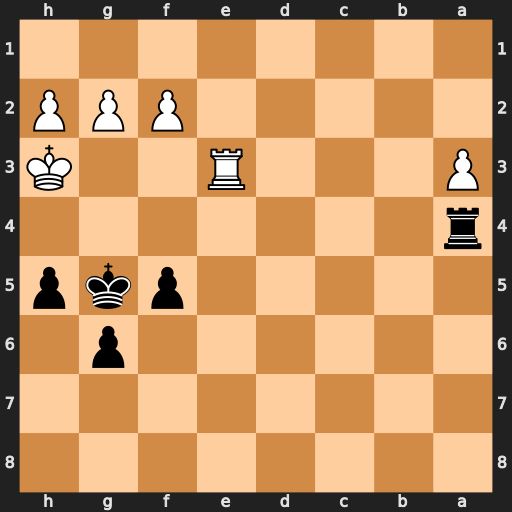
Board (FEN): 8/8/6p1/5pkp/r7/P3R2K/5PPP/8
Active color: b
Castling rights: -
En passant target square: -
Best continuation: Rh4+ Kg3 f4+ Kf3 fxe3